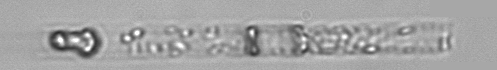
Label: Dactyliosolen_blavyanus